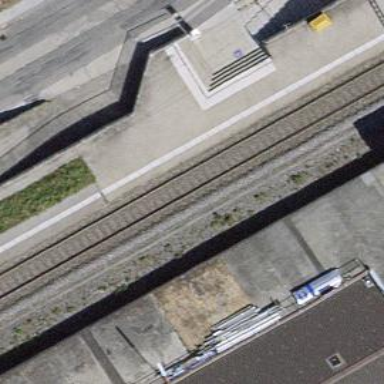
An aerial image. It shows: Railway halt station for public transport.